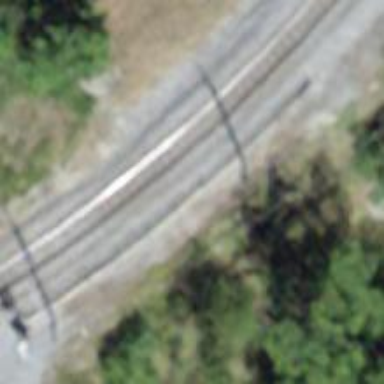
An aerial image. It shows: Catenary mast for power lines.